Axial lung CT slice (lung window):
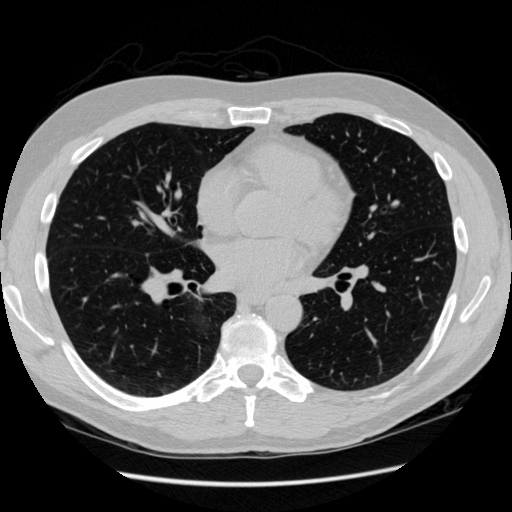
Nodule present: no